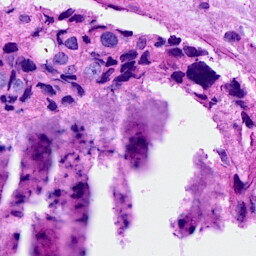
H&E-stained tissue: Breast